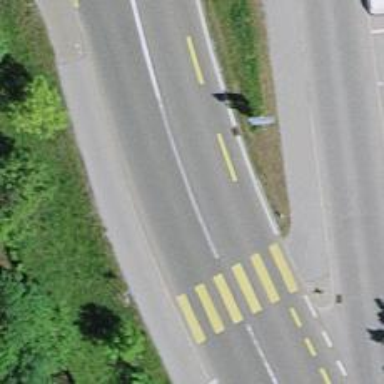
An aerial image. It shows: Primary highway with asphalt surface and designated cycle lane.